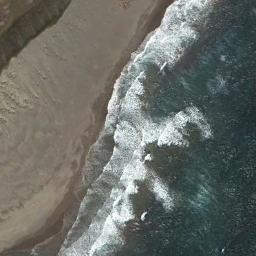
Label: beach